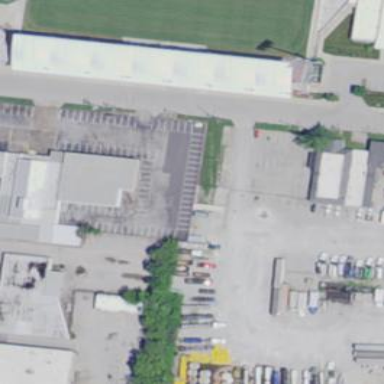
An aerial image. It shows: Industrial building.